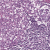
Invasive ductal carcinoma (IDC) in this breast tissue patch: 1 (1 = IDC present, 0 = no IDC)